Question: I want to have Json object like this:
In have this code in C#:
'''
var list = new ArrayList();
foreach (var item in stats)
{
list.Add(new { item.date.Date, item.conversions });
}
return JsonConvert.SerializeObject(new { list });
'''
Now my Json is something Like this:

I want to have a Json in this format:
'''
//{01/21/2017,14}
//{01/22/2017,17}
//{01/23/2017,50}
//{01/24/2017,0}
//{01/25/2017,2}
//{01/26/2017,0}
'''
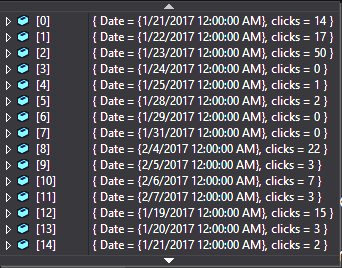
Answer: '''
using Newtonsoft.Json;
using System;
using System.Collections.Generic;
using System.Linq;
using System.Text;
using System.Threading.Tasks;
namespace TestsJson
{
class Model
{
public DateTime Date { get; set; }
public int Clicks { get; set; }
public Model(DateTime date, int clicks)
{
Date = date;
Clicks = clicks;
}
}
class Program
{
static void Main(string[] args)
{
var data = new List<Model>()
{
new Model(new DateTime(2017, 01, 21), 14),
new Model(new DateTime(2017, 01, 22), 17),
new Model(new DateTime(2017, 01, 23), 50),
new Model(new DateTime(2017, 01, 24), 0),
new Model(new DateTime(2017, 01, 25), 2),
new Model(new DateTime(2017, 01, 26), 0)
};
foreach (var model in data)
{
var json = "{" + JsonConvert.SerializeObject(model.Date.ToShortDateString()) + ":" + model.Clicks + "}";
Console.WriteLine(json);
}
Console.Read();
}
}
}
'''